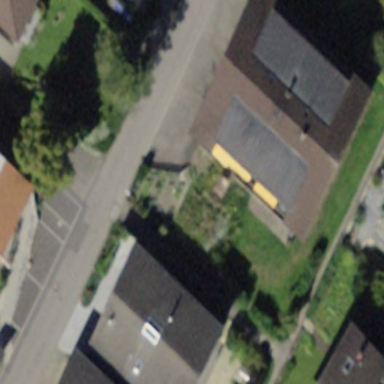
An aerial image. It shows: Residential building.